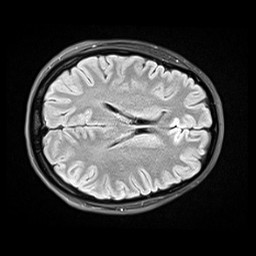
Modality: FLAIR
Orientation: axial
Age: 23
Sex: female
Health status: healthy
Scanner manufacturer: siemens
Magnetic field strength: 3 T
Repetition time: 9 s
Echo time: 0.088 s